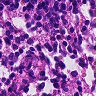
Metastatic tissue present: no